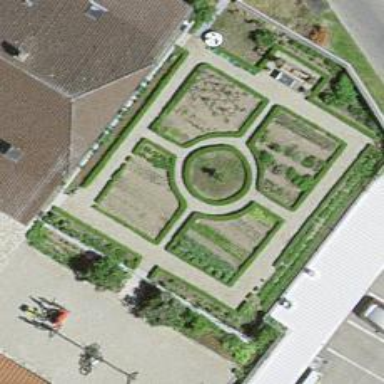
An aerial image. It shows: Garden that is leisure land.